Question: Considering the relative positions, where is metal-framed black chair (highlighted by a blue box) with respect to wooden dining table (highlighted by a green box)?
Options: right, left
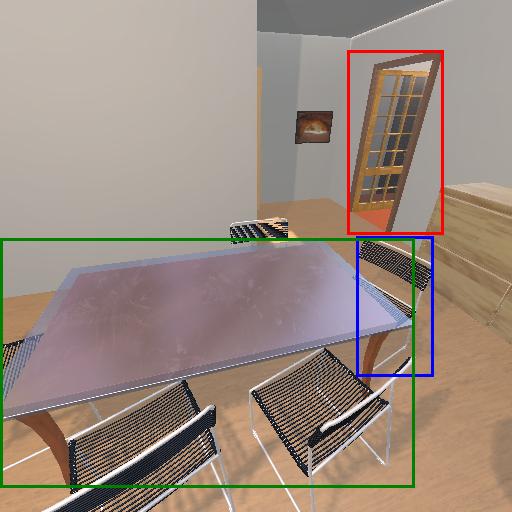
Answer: right